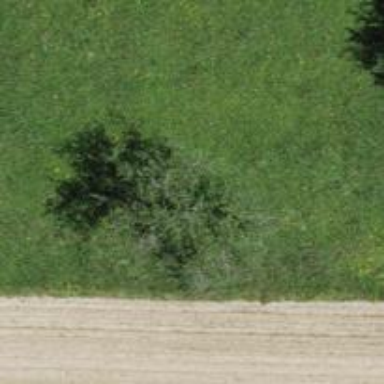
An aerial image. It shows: Agricultural area with broadleaved deciduous trees.